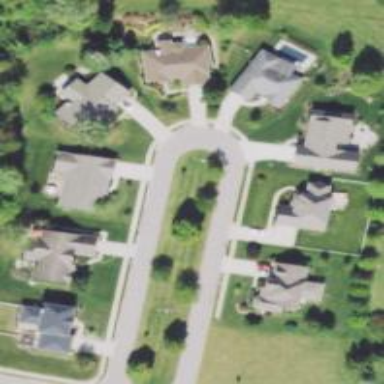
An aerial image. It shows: Residential road.